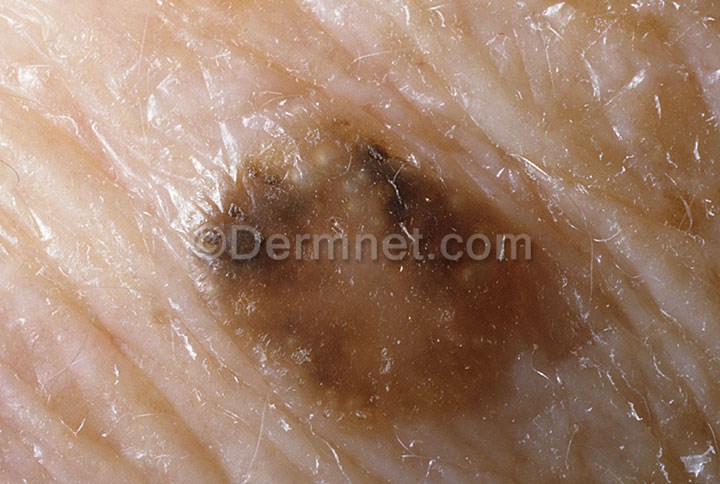
Disease: Seborrheic Keratoses and other Benign Tumors